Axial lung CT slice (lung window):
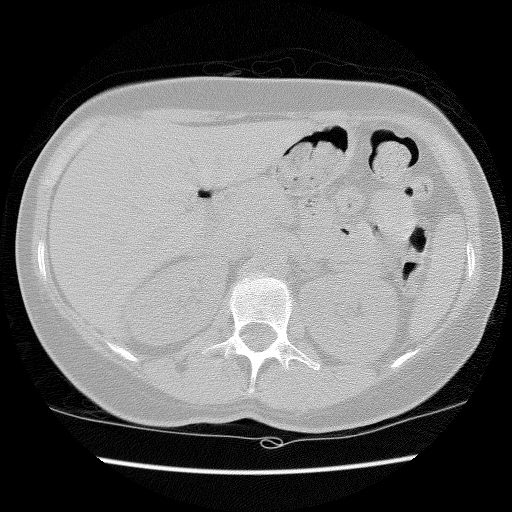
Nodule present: no